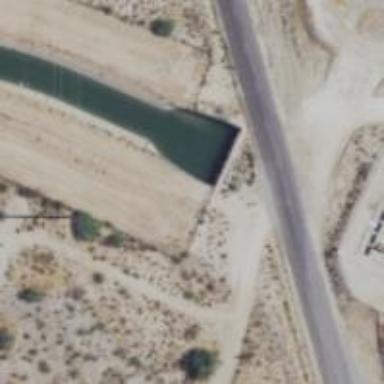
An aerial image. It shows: Canal used for irrigation purposes.